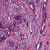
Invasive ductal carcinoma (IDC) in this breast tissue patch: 1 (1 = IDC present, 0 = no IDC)